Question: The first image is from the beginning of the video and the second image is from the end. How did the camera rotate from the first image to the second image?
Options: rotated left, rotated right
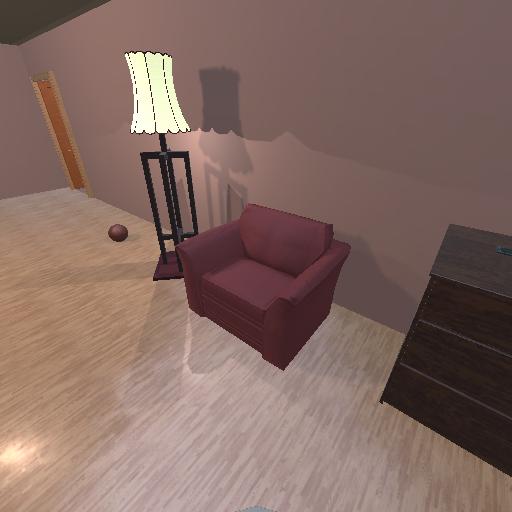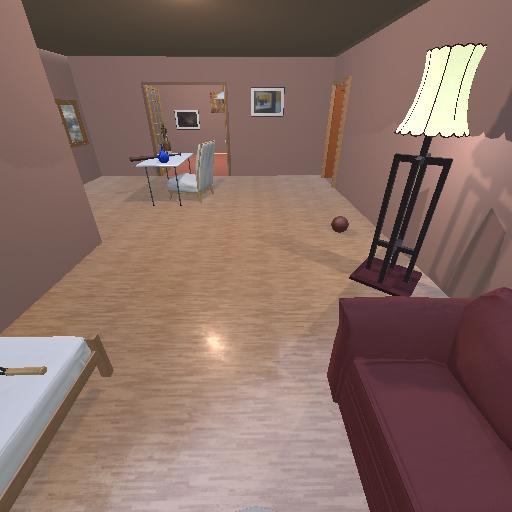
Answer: rotated left